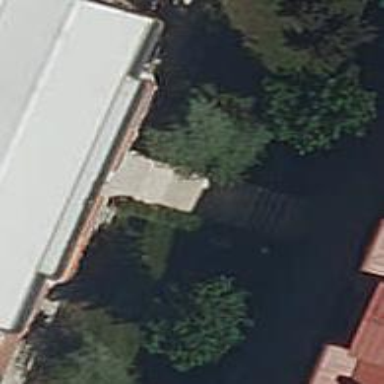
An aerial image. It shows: Set of steps on the road.